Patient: sex F, age 60
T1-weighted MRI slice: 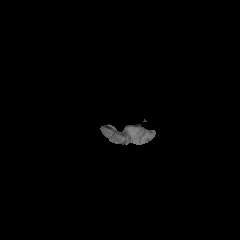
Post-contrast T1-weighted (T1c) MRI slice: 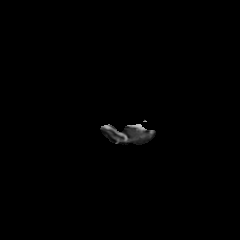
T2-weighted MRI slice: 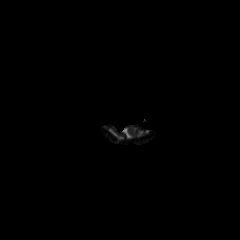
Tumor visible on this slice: no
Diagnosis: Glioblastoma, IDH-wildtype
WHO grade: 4